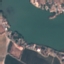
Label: River